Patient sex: F
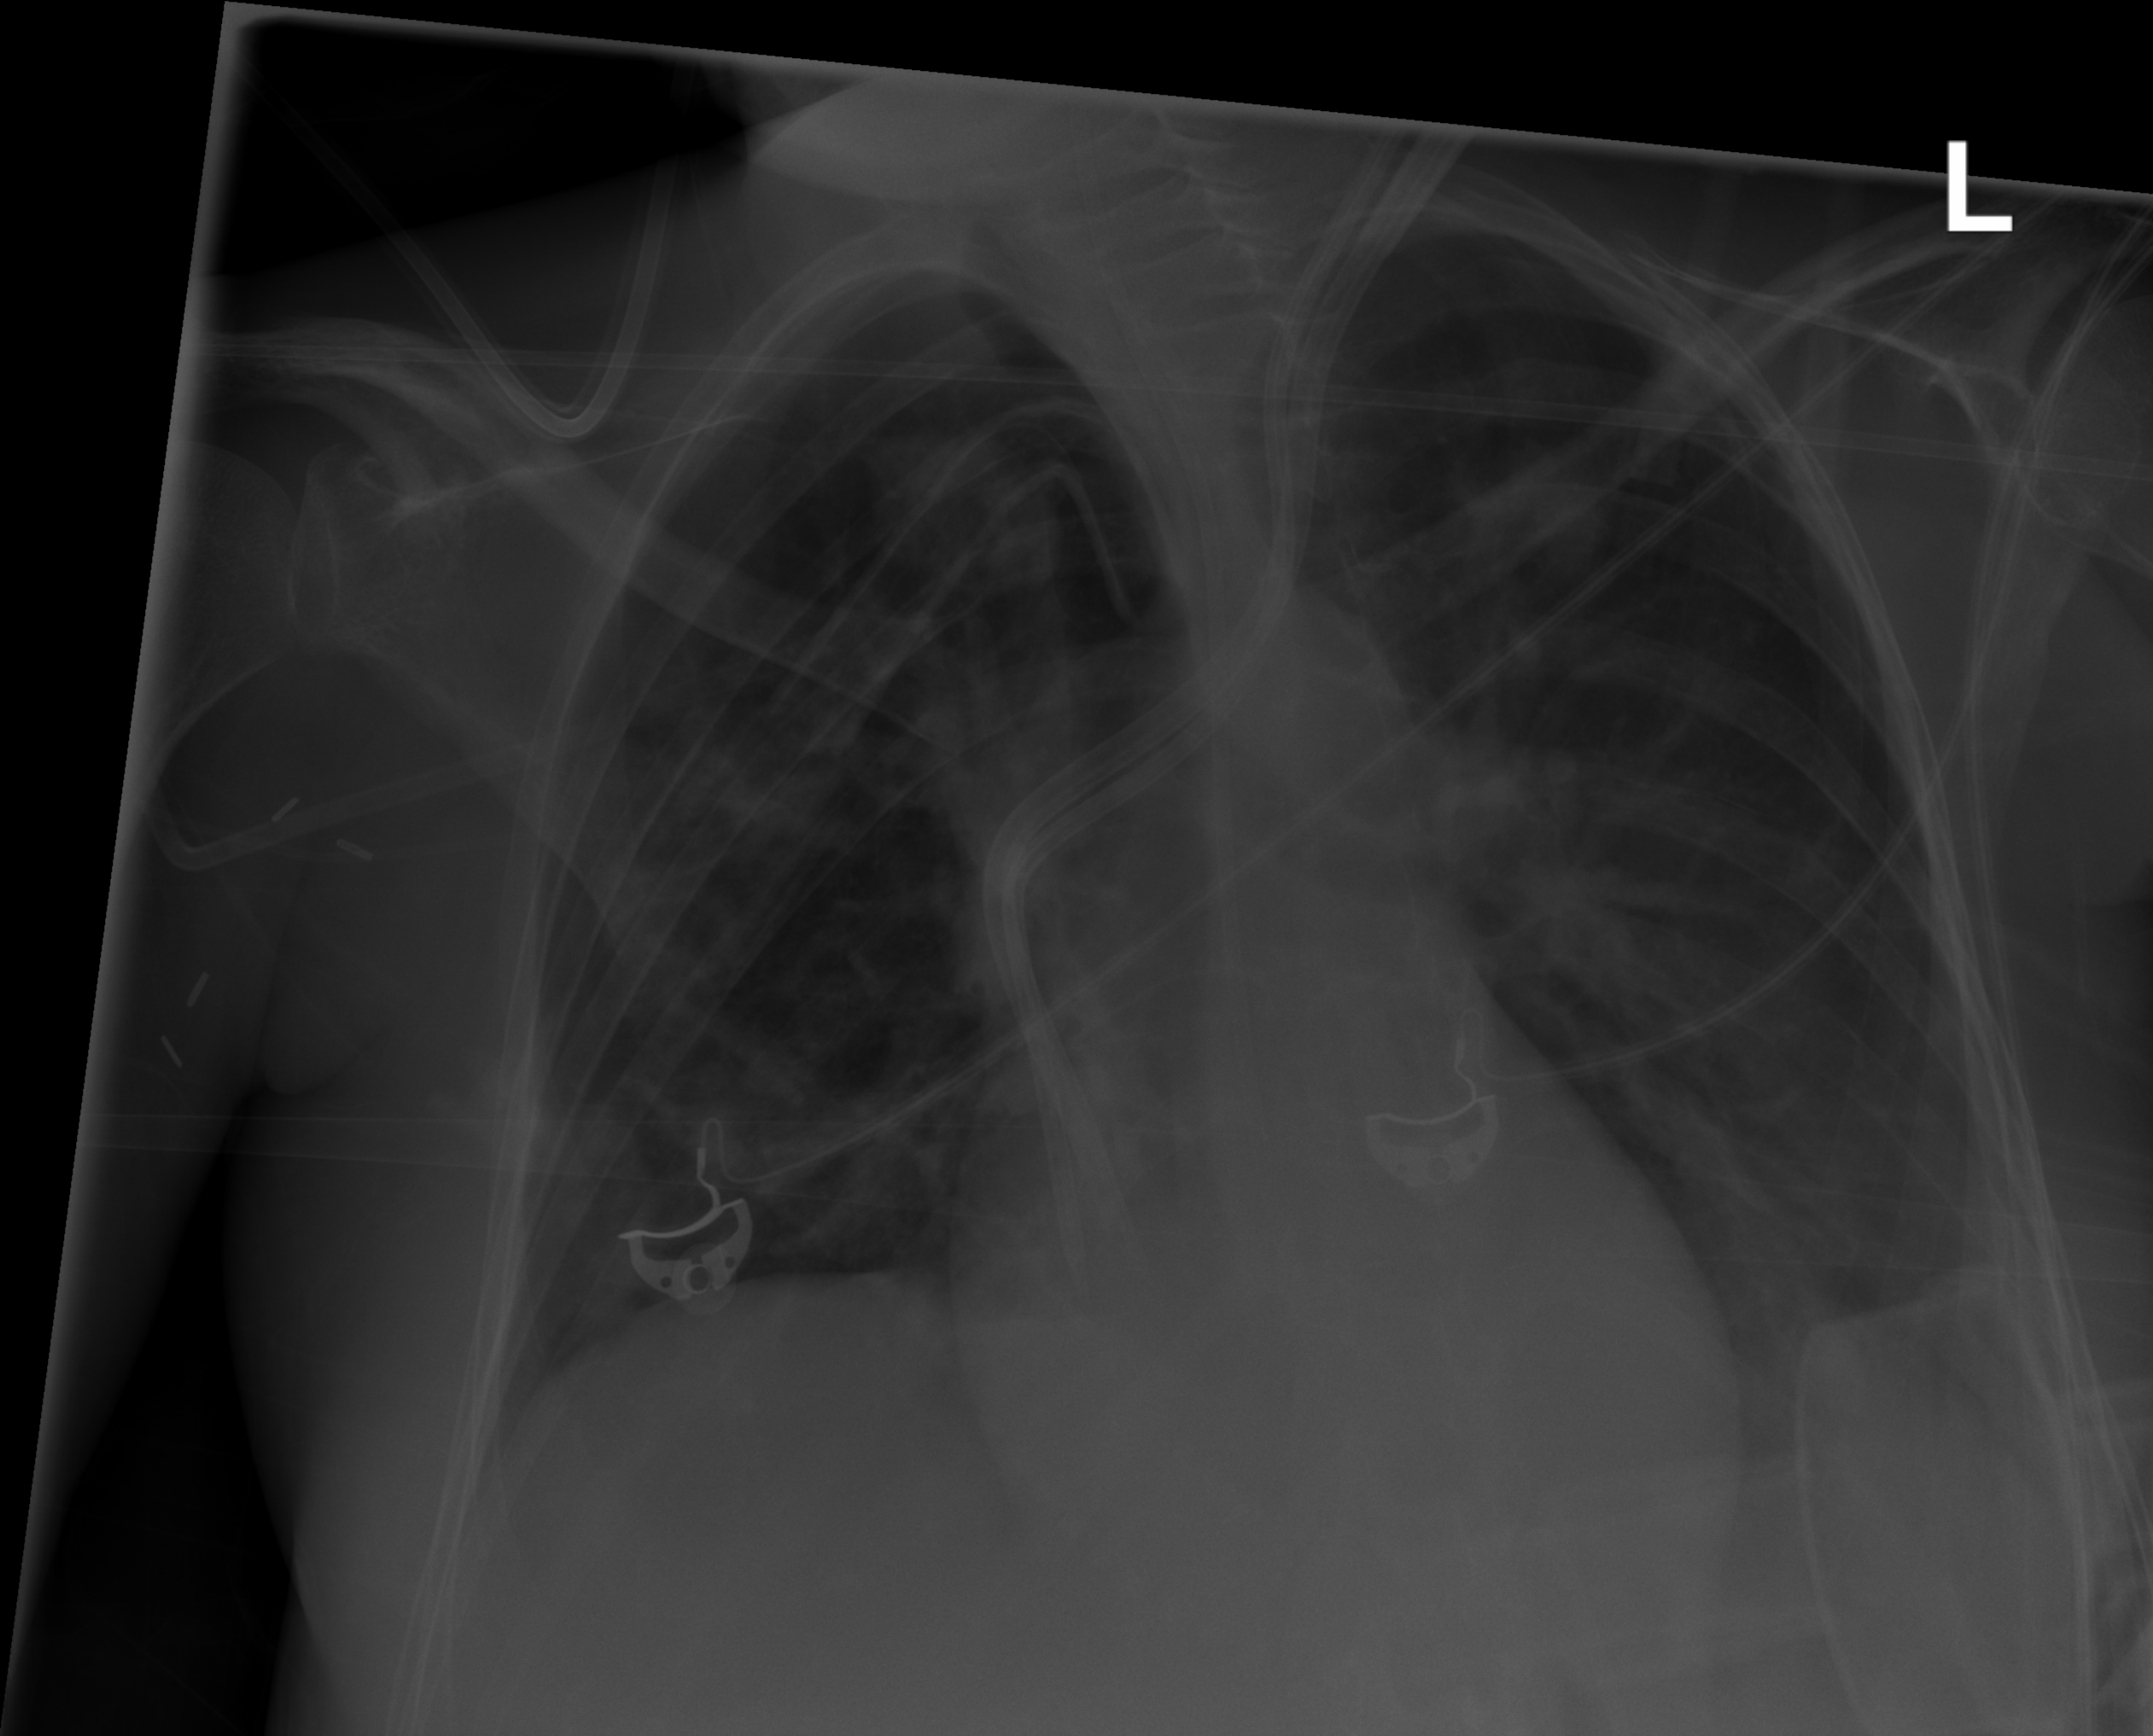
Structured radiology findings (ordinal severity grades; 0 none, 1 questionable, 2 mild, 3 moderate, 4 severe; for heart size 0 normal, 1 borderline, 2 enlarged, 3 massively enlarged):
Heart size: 0
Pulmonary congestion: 0
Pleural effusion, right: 0
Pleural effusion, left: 3
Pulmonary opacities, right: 2
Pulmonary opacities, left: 2
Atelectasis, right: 2
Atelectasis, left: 3